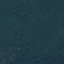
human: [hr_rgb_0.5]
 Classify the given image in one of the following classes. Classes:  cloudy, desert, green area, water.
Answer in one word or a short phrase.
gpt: green area